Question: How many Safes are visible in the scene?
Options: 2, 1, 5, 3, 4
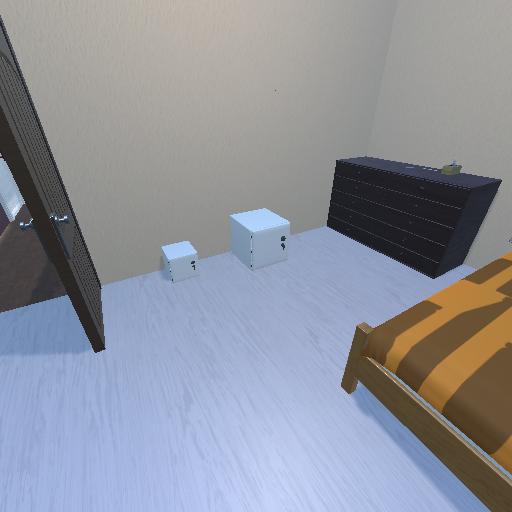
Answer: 2